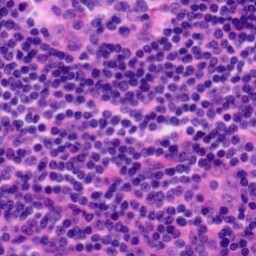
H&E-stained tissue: Tonsil